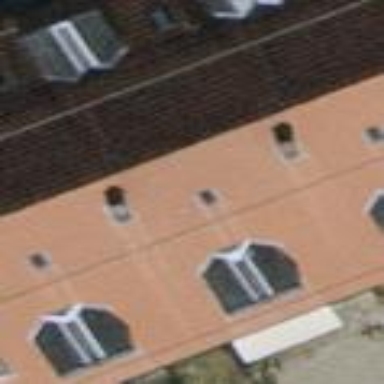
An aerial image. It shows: Building with tile roof.